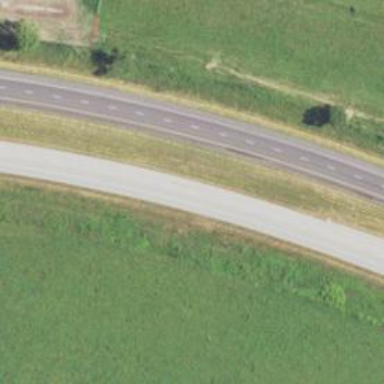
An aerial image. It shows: Trunk highway with expressway features.